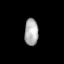
Tissue: lung
Cell type: T cells
Senescence score: 0.1827
Nuclear area (px): 365
Mean DAPI intensity: 171.986